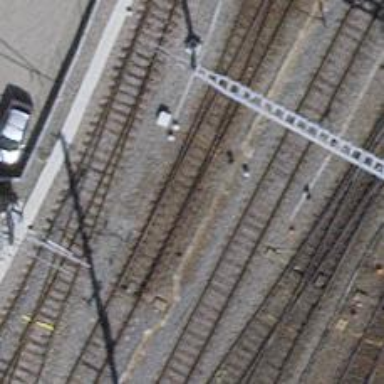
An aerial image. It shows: Rail siding with electrified contact lines for trains.